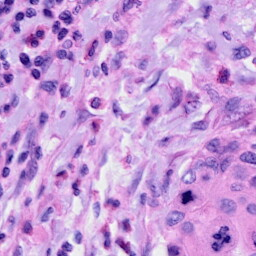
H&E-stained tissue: Cervix